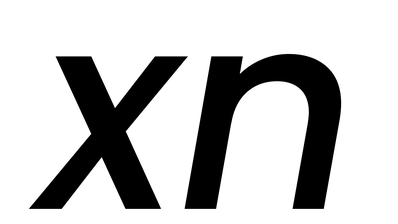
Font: Poppins-MediumItalic